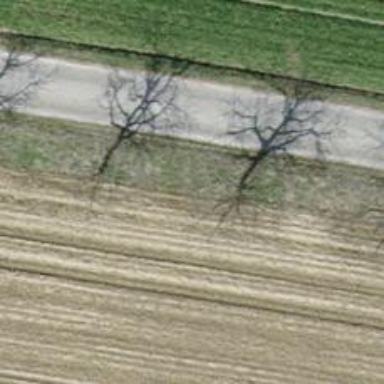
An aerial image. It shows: Row of trees in natural setting.